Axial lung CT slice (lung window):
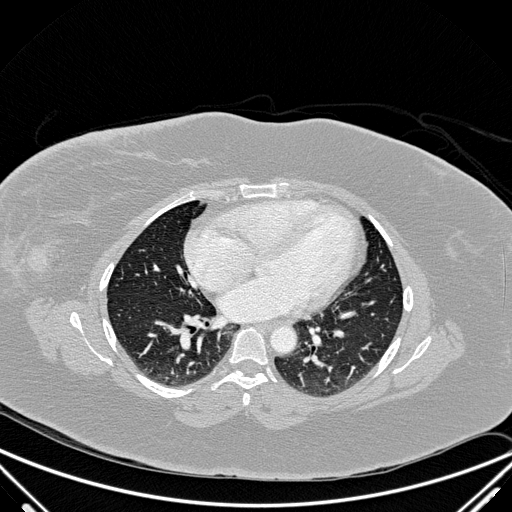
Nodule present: no